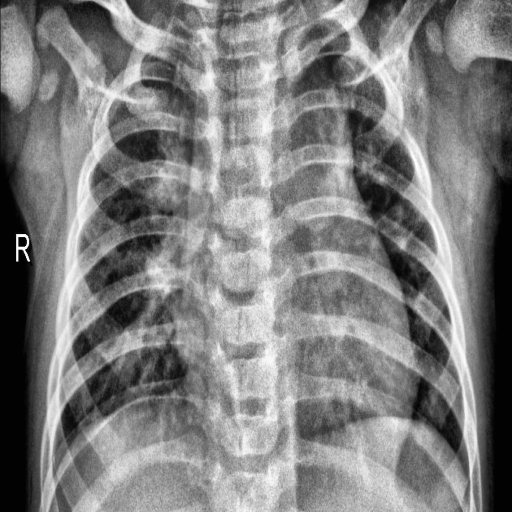
Finding: PNEUMONIA